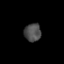
Tissue: prostate
Cell type: T cells
Senescence score: 0.3301
Nuclear area (px): 296
Mean DAPI intensity: 76.939